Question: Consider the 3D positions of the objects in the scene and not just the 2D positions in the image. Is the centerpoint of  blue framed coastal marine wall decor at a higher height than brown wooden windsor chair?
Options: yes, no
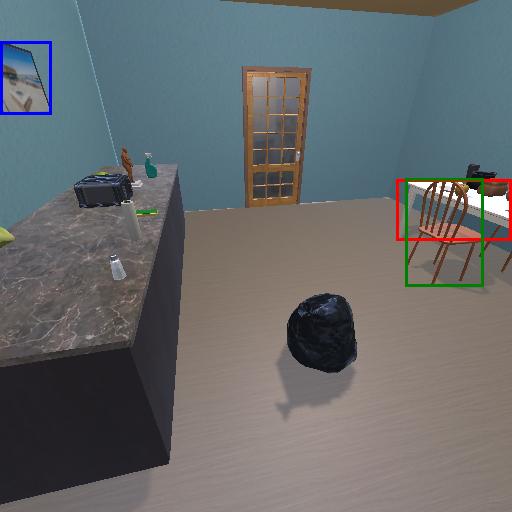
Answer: yes